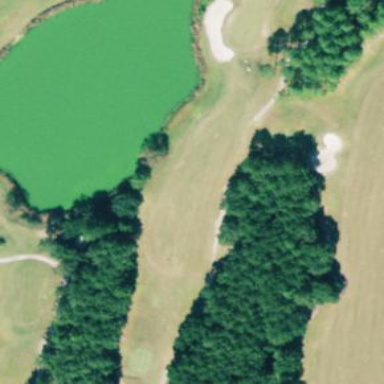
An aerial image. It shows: Grassy area designated as golf fairway.